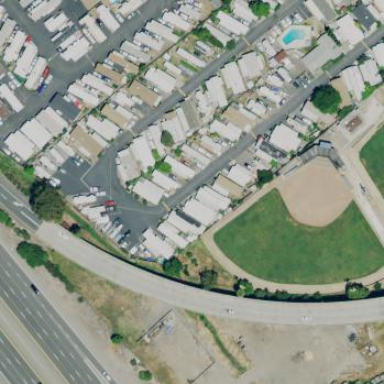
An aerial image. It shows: Baseball pitch for leisure land activities.